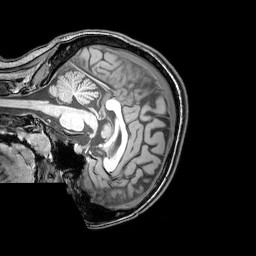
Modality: T1w
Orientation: sagittal
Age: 22
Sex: female
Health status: healthy
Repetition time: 0.081 s
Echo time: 0.037 s